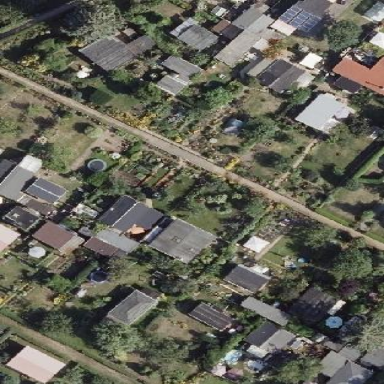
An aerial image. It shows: Plot in the allotments.